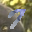
Label: 7